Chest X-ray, PA view. Patient: 46 years old, sex F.
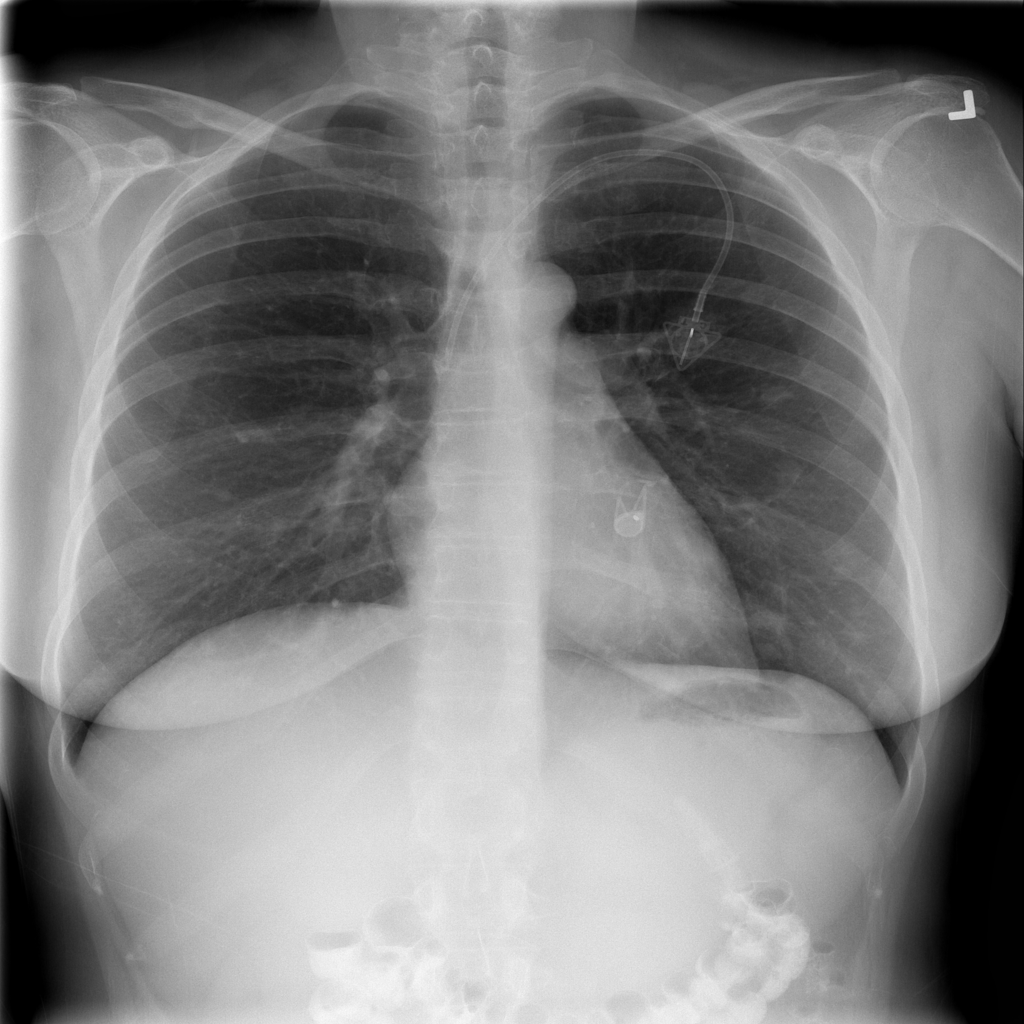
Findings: No Finding